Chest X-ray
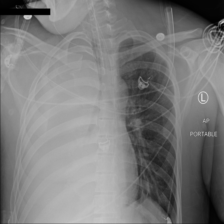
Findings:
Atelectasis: positive
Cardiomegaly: negative
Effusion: positive
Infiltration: negative
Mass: positive
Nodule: negative
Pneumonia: negative
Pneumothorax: negative
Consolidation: positive
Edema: negative
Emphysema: negative
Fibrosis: negative
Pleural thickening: negative
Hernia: negative